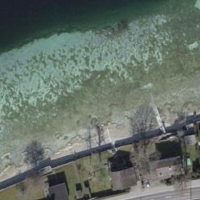
EUNIS habitat code: 14
Species observed at this site:
Enallagma cyathigerum